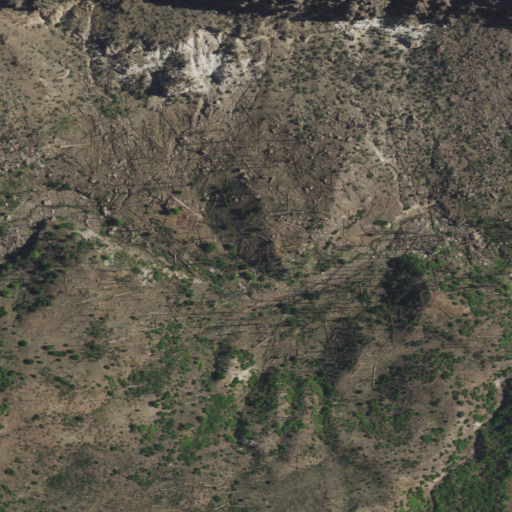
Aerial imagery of mountain in New Mexico named Punta de la Ventana containing shrub and grassland